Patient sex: M
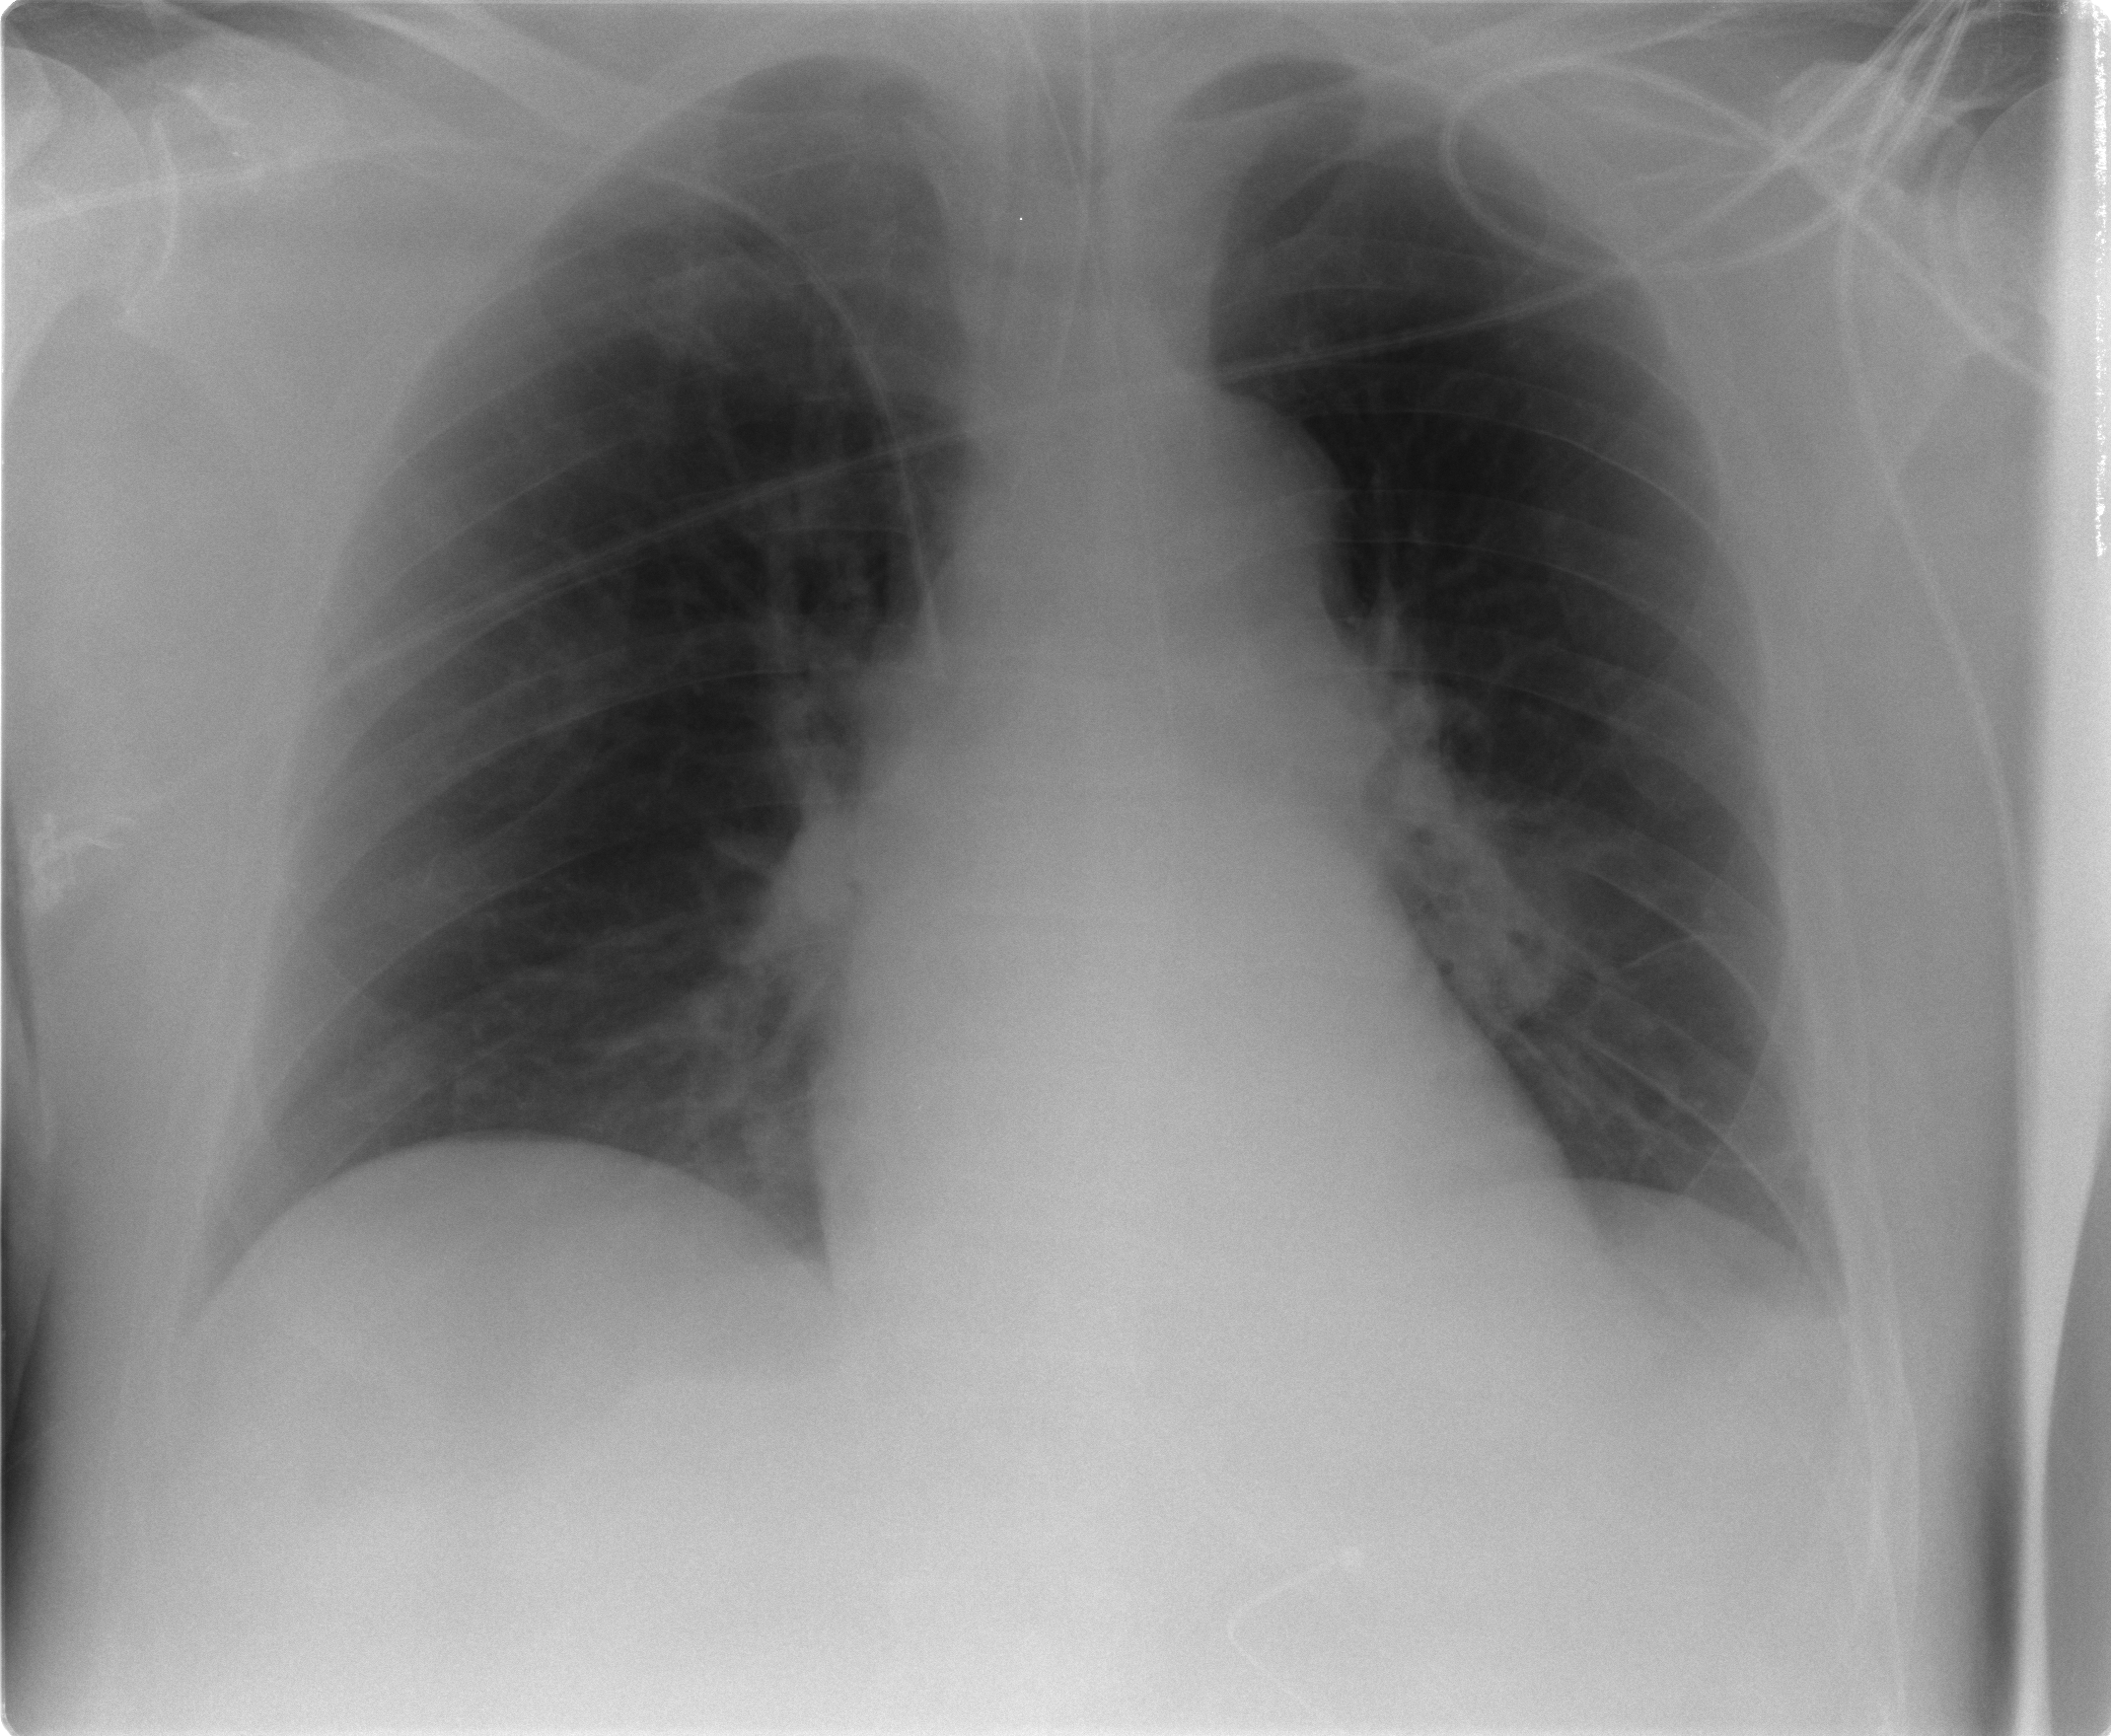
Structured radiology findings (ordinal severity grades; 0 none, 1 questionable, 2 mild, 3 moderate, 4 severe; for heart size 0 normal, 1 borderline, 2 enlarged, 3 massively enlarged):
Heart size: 0
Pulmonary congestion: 1
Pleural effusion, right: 0
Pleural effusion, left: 2
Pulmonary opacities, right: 0
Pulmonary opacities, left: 0
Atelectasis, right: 2
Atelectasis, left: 2